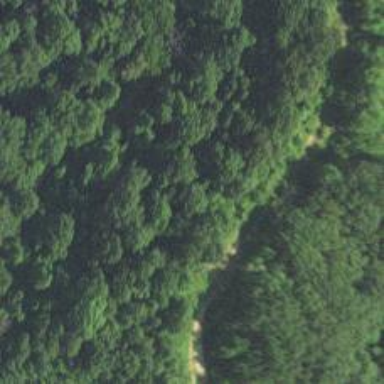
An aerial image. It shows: Natural ridge.